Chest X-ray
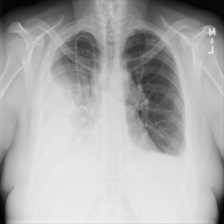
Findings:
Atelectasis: negative
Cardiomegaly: negative
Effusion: positive
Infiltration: negative
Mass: negative
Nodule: negative
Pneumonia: negative
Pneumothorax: negative
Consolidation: negative
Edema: negative
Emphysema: negative
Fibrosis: negative
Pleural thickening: negative
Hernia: negative